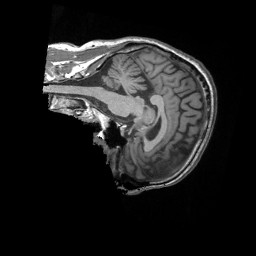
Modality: T1w
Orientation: sagittal
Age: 50
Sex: male
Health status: ill
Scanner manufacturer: siemens
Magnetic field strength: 3 T
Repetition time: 1.9 s
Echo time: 0.00247 s